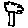
Label: tree